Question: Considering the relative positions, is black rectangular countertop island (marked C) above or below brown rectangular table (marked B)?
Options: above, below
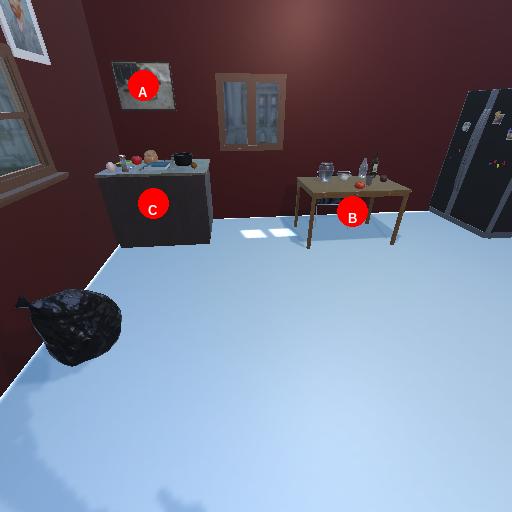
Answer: above